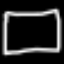
Label: square